Field crop: maize
Growth stage: 2
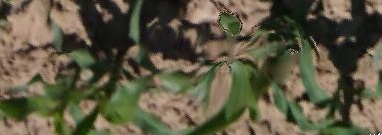
Species: maize